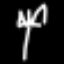
Label: fork